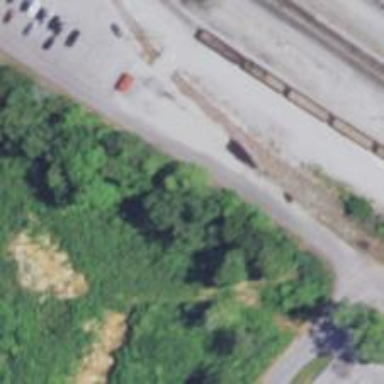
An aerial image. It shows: Disused railway spur service.